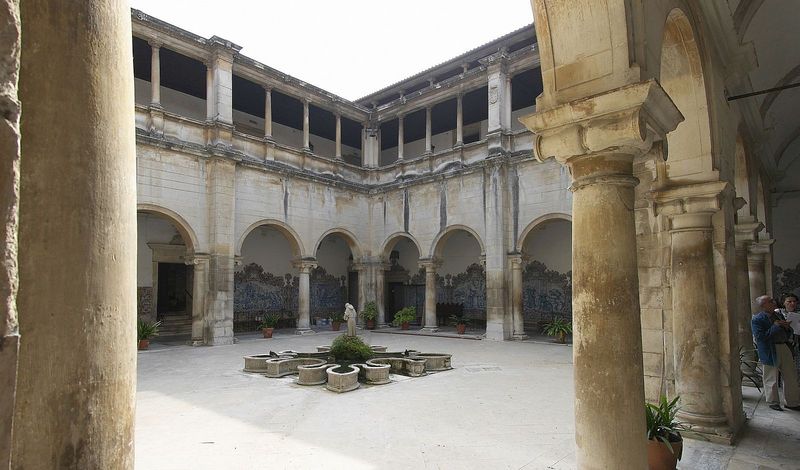
Titel: Kolleg, Colégio do Carmo, in Coimbra
Standort: Coimbra, Colégio do Carmo (EU - P - Beira Litoral)
Schlagwörter: blau, himmel, weiß, grün, menschen, blumen, braun, licht, schwarz, säulen, tür, gebäude, haus, alt, sockel, stein, kirche, figur, pflanzen, brunnen, garten, skulptur, statue, balkon, blumentopf, spanien, bogen, italien, hof, platz, besucher, rundbogen, treppe, wandmalerei, stufen, foto, fotografie, bögen, eingang, gang, innenhof, umgang, kloster, moschee, palast, fliesen, kachel, kacheln, arkaden, kapitelle, kathedrale, kapitell, villa, arabisch, gesims, sandstein, mauern, schloß, beet, mönch, ballustrade, quadrat, verfallen, säulengang, palais, kreuzgang, lisenen, seulen, wandbemalung, skluptur, patio, renesans, kolonalen